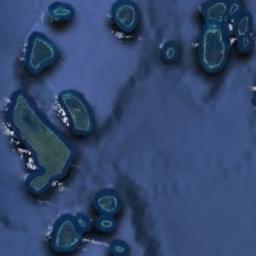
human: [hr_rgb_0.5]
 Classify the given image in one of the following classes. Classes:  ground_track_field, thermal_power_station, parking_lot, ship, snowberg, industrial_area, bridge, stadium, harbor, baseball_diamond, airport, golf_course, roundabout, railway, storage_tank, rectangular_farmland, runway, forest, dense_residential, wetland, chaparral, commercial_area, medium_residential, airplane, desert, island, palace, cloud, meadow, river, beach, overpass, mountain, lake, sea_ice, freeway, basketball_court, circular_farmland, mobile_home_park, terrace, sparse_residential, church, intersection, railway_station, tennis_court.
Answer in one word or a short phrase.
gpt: island